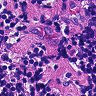
Metastatic tissue present: no